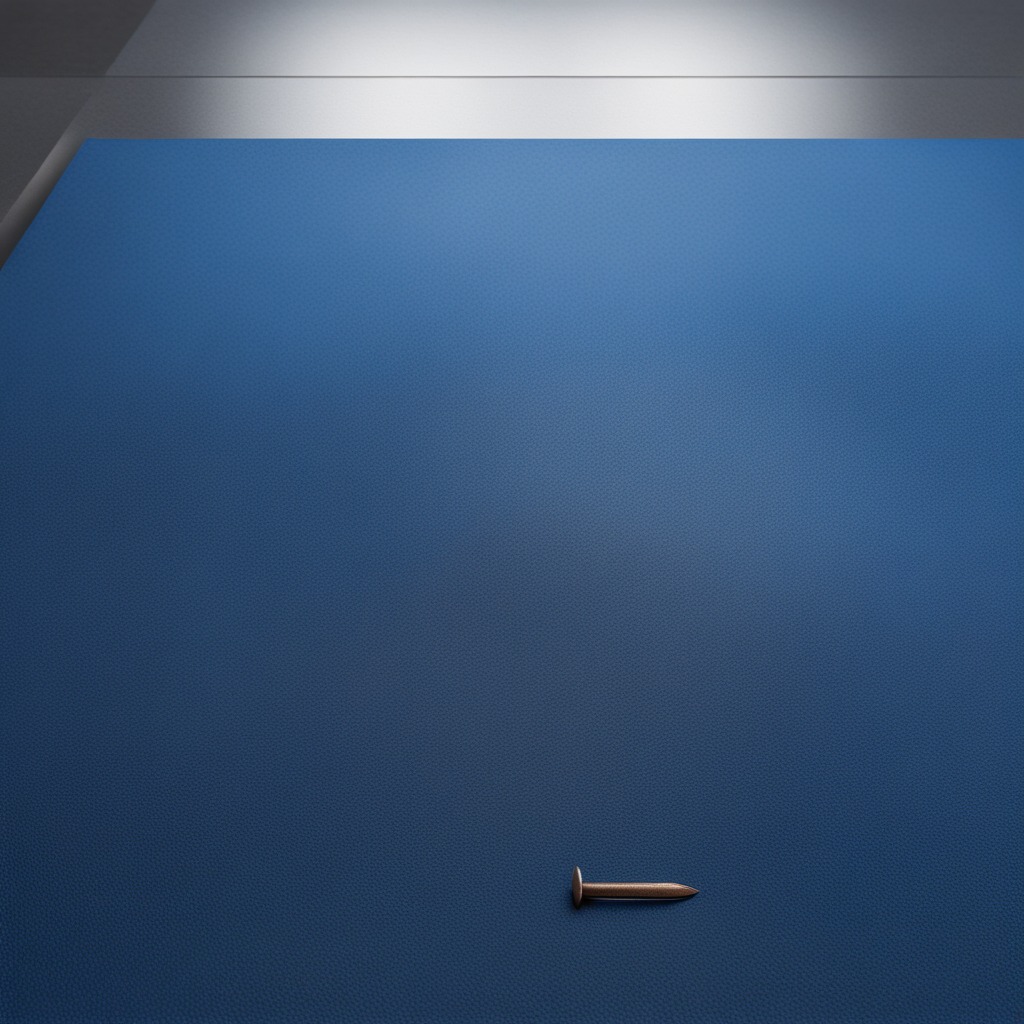
A nail is lying on the clean granite tabletop covered with a blue rubber mat inside a workshop under bright overhead lighting crisp shadows high clarity worn but beneath the mat